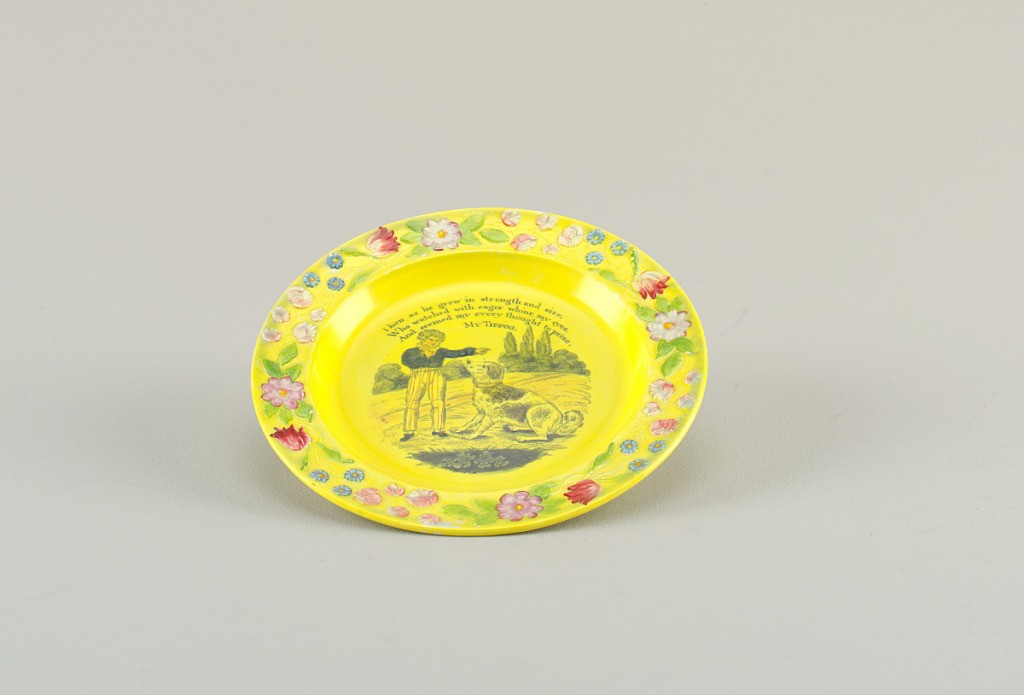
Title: Plate
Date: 18th–mid-19th century
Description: Embossed and floral borders, "As he grew in strength..."